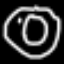
Label: donut